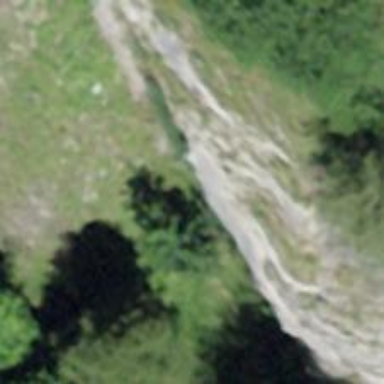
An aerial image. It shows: Natural cliff.